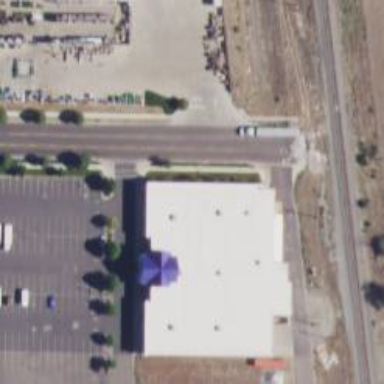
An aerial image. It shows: Building that houses furniture shop.